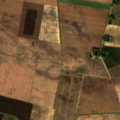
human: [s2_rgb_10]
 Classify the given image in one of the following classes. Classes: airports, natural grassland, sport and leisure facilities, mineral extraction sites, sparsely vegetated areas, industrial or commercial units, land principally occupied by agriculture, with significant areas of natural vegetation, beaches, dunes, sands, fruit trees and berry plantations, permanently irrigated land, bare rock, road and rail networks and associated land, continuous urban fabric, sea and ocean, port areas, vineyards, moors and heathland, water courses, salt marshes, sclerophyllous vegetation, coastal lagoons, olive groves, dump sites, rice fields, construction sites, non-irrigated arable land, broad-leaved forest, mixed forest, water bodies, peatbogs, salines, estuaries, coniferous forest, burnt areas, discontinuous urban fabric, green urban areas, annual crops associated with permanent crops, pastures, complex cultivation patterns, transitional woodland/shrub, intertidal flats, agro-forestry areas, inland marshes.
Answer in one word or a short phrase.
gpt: non-irrigated arable land, complex cultivation patterns